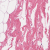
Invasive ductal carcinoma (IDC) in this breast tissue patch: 0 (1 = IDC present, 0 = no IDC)